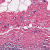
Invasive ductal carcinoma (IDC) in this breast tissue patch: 0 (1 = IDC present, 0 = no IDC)